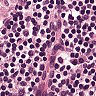
Metastatic tissue present: no